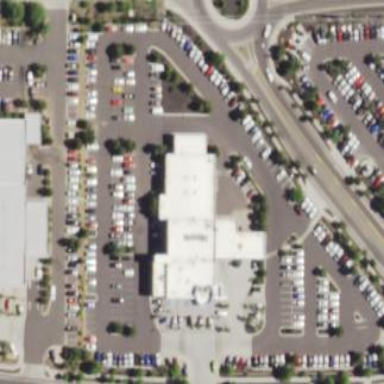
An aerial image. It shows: Car shop building.